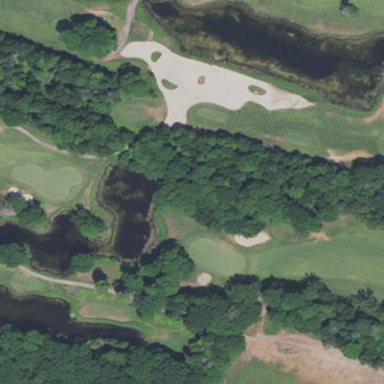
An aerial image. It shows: Picturesque scene of golf course with lateral water hazard.